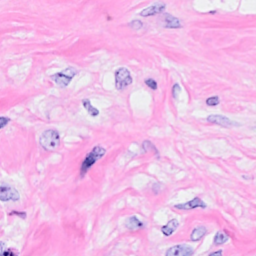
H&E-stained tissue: Breast